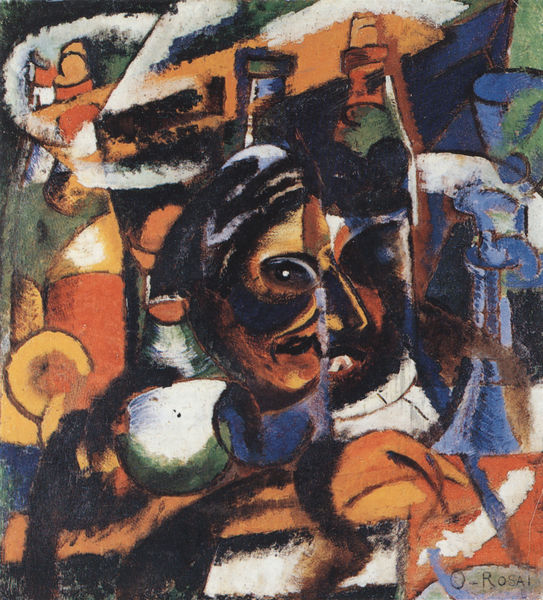
Titel: Dinamismo bar San Marco
Künstler: Ottone Rosai
Standort: Milano
Institution: Collezione G. Mattioli
Schlagwörter: blau, hand, körper, mann, weiß, gelb, grün, kubismus, kubistisch, menschen, braun, bunt, frau, glas, grau, haar, mund, nase, orange, profil, schwarz, stirn, blick, haus, obst, rot, schirm, tier, beige, expressionismus, malerei, flasche, flaschen, gesichter, gläser, augen, gesicht, kragen, mensch, silber, hals, portrait, porträt, signatur, öl, einsam, auge, haare, kinn, rosa, schulter, kreis, rund, früchte, helldunkel, stilleben, stillleben, wangen, italien, moderne, backen, abstrakt, farben, modern, farbe, formen, linien, wein, weiblich, wange, striche, abstraktion, assemblage, abstrahiert, futurismus, maske, dose, eckig, linie, form, weinglas, schwarzweiss, strich, klassische moderne, kreise, ecken, eck, ungegenständlich, gegenstände, regenbogen, geischt, aug, flaschenhals, hohlkörper, falsche, im café, novecento, ottone, ottone rosai, rosai